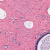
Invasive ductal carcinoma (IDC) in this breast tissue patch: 0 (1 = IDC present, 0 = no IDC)